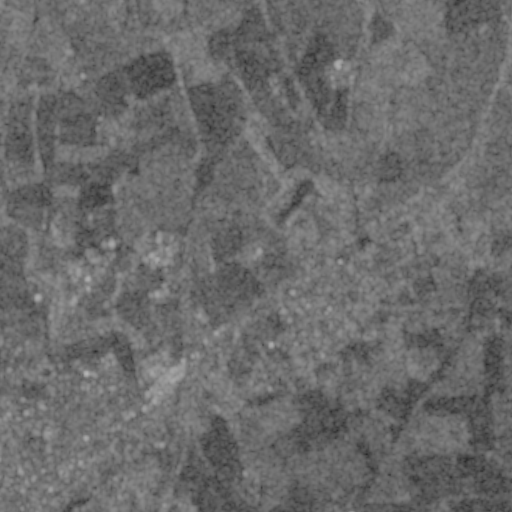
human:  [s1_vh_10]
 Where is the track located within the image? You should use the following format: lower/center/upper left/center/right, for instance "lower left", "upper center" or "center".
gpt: The track is located in the center left of the image.
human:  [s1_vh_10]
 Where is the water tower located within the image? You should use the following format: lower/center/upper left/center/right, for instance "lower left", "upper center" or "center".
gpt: The water tower is located in the upper left of the image.
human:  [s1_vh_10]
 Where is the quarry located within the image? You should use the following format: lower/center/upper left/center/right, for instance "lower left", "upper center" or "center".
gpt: There is no quarry in the image.

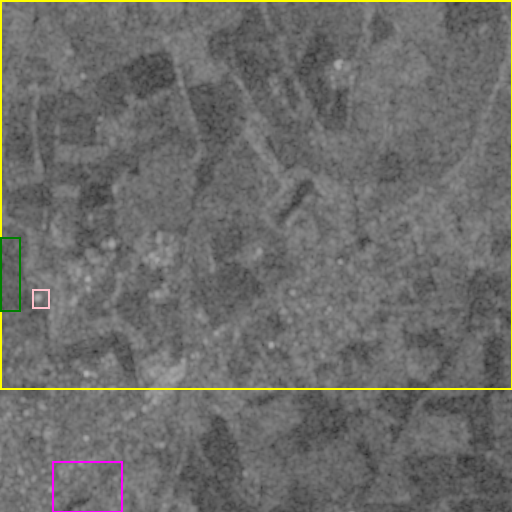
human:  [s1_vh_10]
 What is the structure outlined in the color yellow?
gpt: The structure outlined in yellow is a crop field.
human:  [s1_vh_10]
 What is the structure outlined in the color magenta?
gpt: The structure outlined in magenta is a park.
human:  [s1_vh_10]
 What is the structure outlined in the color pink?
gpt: The structure outlined in pink is a parking lot.
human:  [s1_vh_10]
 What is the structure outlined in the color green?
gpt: The structure outlined in green is a track.
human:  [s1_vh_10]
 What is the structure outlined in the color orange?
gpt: There is no orange outline.